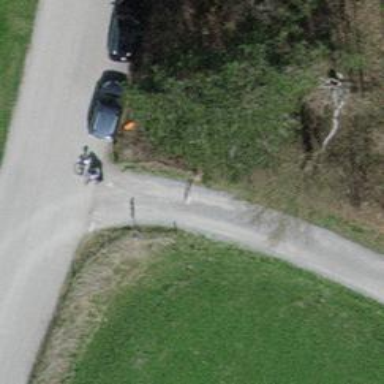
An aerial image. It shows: Swing gate barrier.